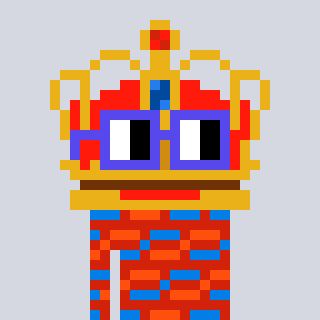
a pixel art character with square blue glasses, a crown-shaped head and a red-colored body on a cool background